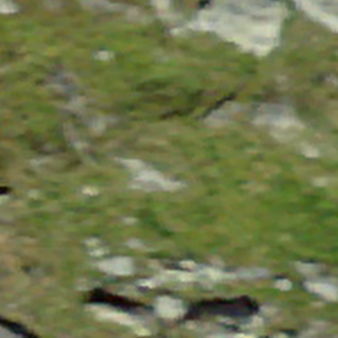
Label: other